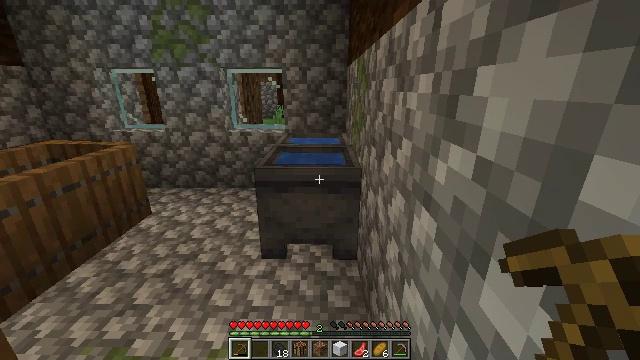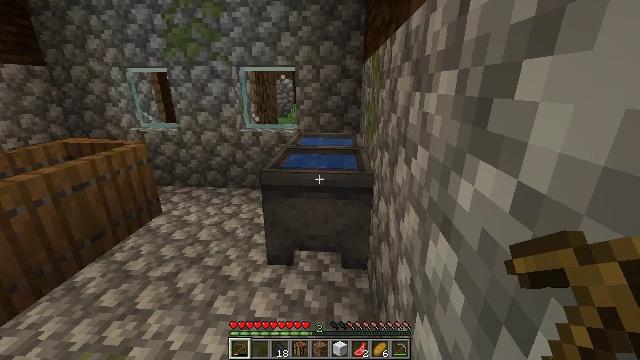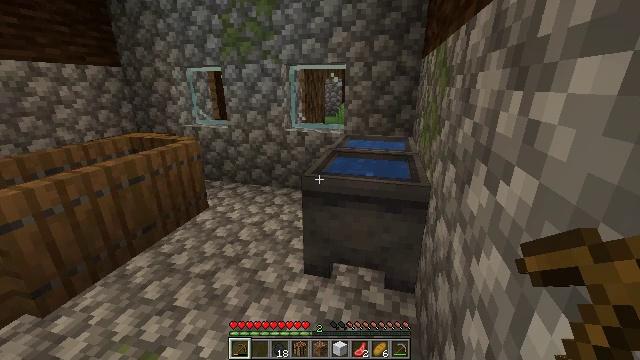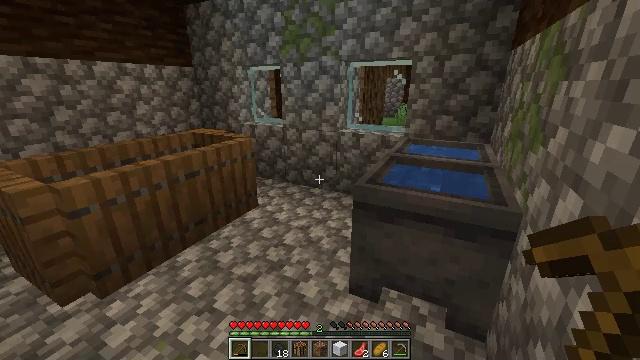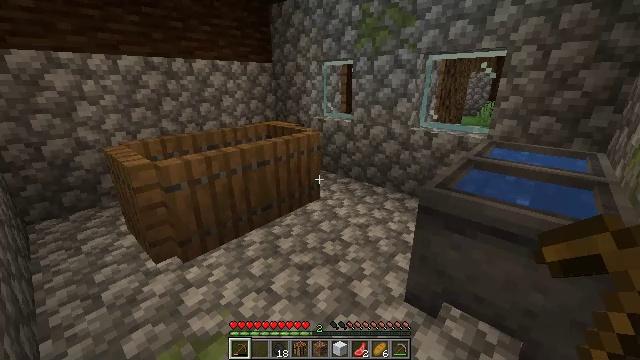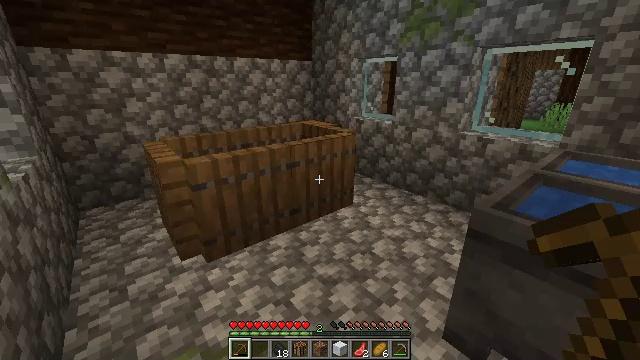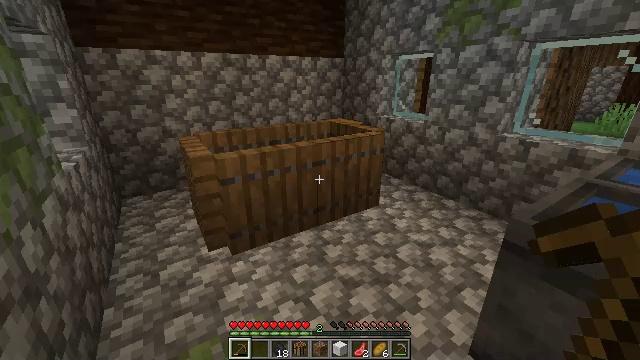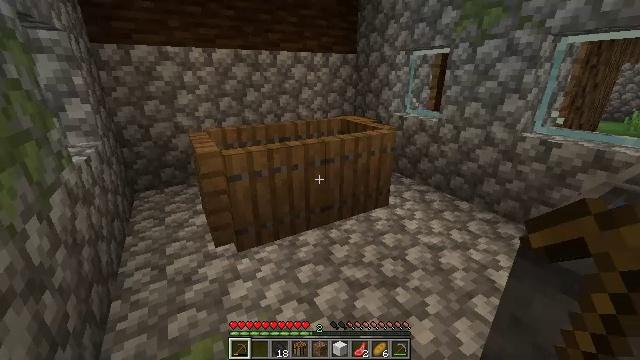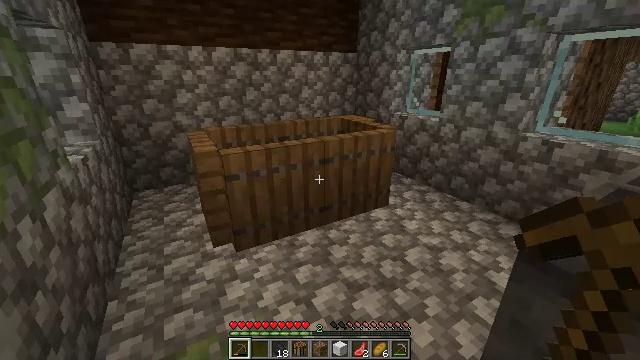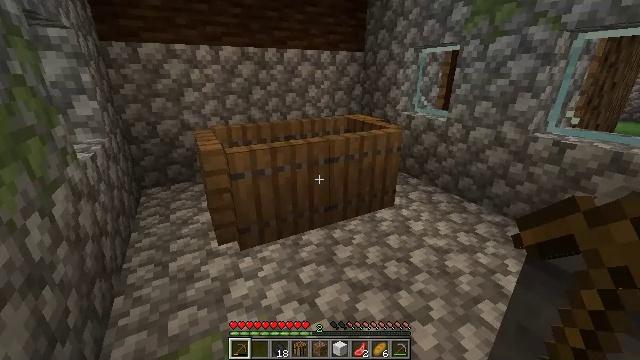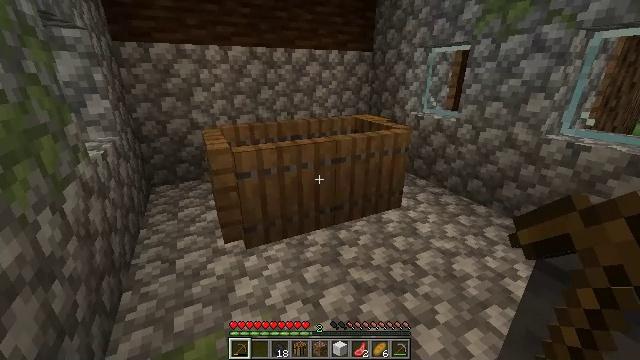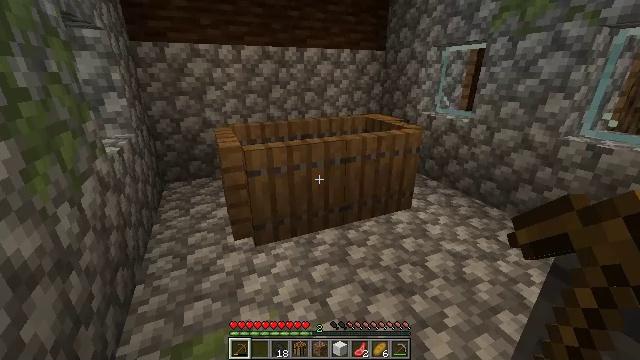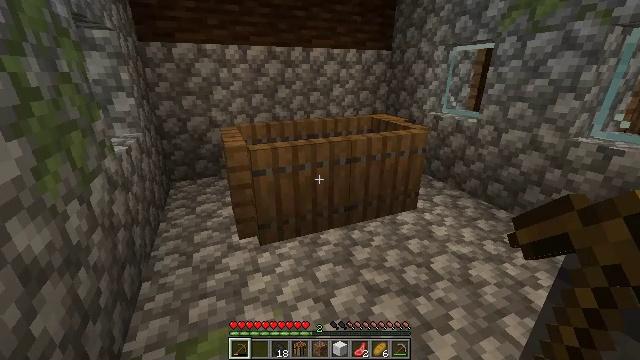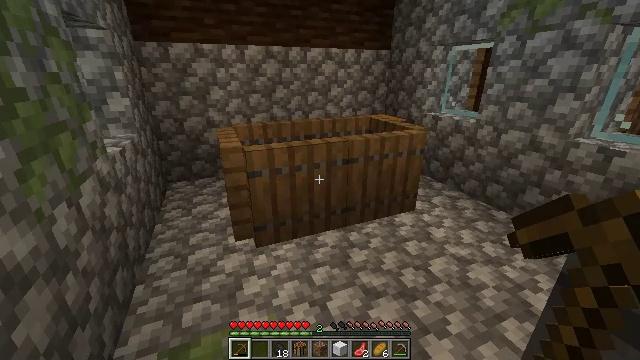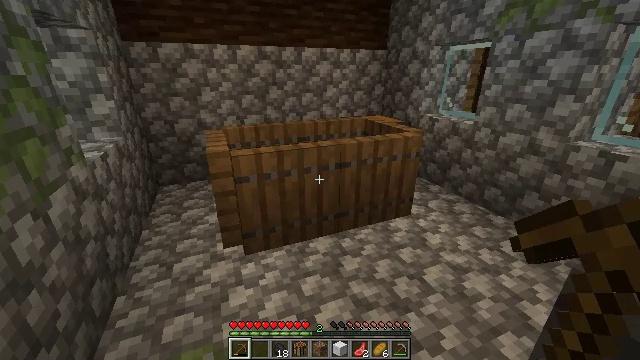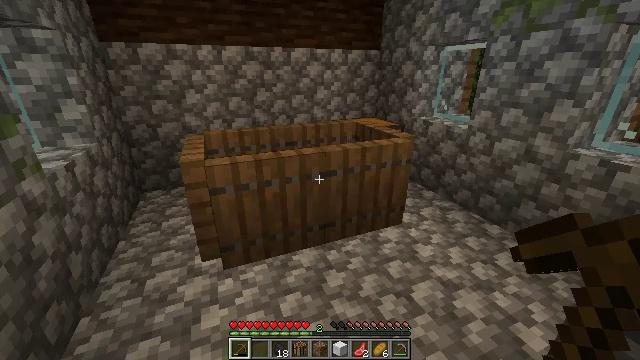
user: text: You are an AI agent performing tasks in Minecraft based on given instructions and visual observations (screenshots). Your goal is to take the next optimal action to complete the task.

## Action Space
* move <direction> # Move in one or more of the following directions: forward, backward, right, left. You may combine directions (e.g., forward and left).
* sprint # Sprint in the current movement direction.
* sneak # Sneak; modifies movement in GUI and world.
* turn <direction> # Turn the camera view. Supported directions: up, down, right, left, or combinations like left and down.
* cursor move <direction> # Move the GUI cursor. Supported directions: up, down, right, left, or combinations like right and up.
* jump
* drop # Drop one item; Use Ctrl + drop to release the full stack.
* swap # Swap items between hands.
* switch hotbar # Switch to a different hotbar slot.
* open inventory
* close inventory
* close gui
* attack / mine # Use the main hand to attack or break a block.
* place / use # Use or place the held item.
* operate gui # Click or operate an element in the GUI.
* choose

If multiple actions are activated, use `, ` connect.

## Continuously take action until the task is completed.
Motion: motion action
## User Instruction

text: Collect the blue bed by attacking it.
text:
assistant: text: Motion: move forward and move right, turn left
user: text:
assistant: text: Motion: move forward, turn left
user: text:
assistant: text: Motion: move forward, turn left
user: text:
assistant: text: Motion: move forward, turn left
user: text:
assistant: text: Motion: turn left
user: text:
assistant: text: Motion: turn left
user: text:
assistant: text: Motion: turn left
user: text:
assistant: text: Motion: no_op
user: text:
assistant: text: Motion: turn left
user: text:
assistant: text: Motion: turn left
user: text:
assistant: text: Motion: turn left
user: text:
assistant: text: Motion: turn left
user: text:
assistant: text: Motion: move forward and move right
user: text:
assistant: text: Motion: move forward and move right
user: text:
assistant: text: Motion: move forward and move right
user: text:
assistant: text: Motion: move forward and move left
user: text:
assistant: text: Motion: move forward and move left
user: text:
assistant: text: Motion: move forward and move left
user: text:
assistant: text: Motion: move forward and move left
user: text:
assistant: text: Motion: move forward and move left
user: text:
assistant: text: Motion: move forward and move left
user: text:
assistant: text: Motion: move forward and move left
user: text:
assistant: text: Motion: move forward and move left, turn right and down
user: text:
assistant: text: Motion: move forward and move left, turn right and down
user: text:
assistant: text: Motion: move forward and move left, turn right and down
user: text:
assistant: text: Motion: move forward and move left, turn right and down
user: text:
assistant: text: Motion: move forward and move left, turn right and down
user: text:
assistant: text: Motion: move forward and move left, turn right
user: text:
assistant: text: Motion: move left
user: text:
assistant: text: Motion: move left